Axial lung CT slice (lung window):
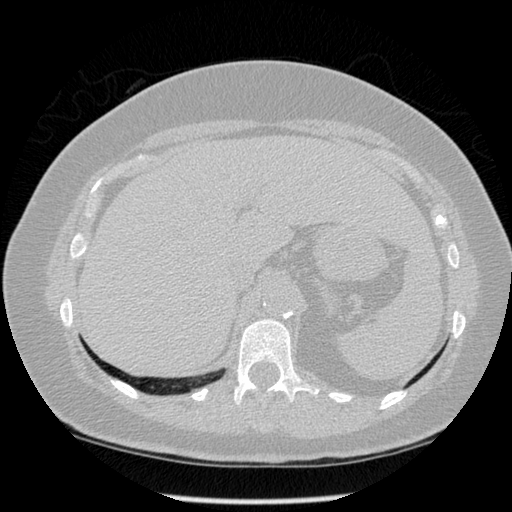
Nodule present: no